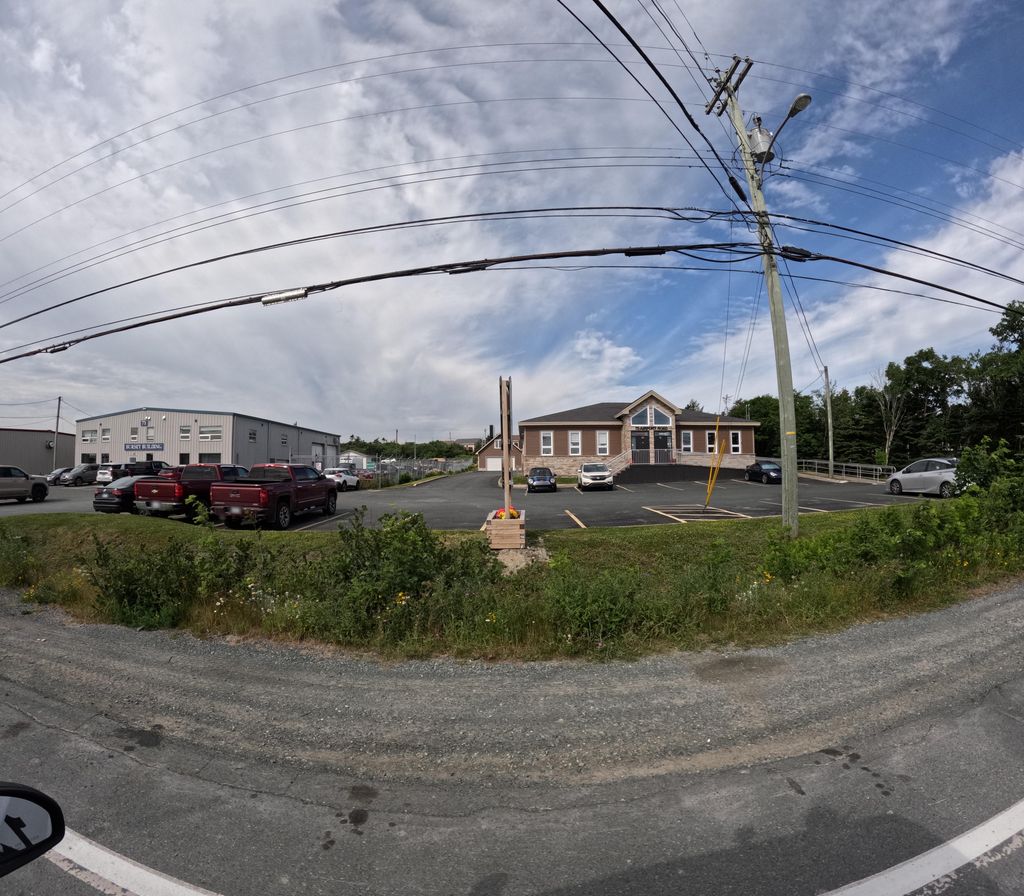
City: st_johns